Field crop: tomato
Growth stage: 1
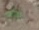
Species: solanum